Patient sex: F
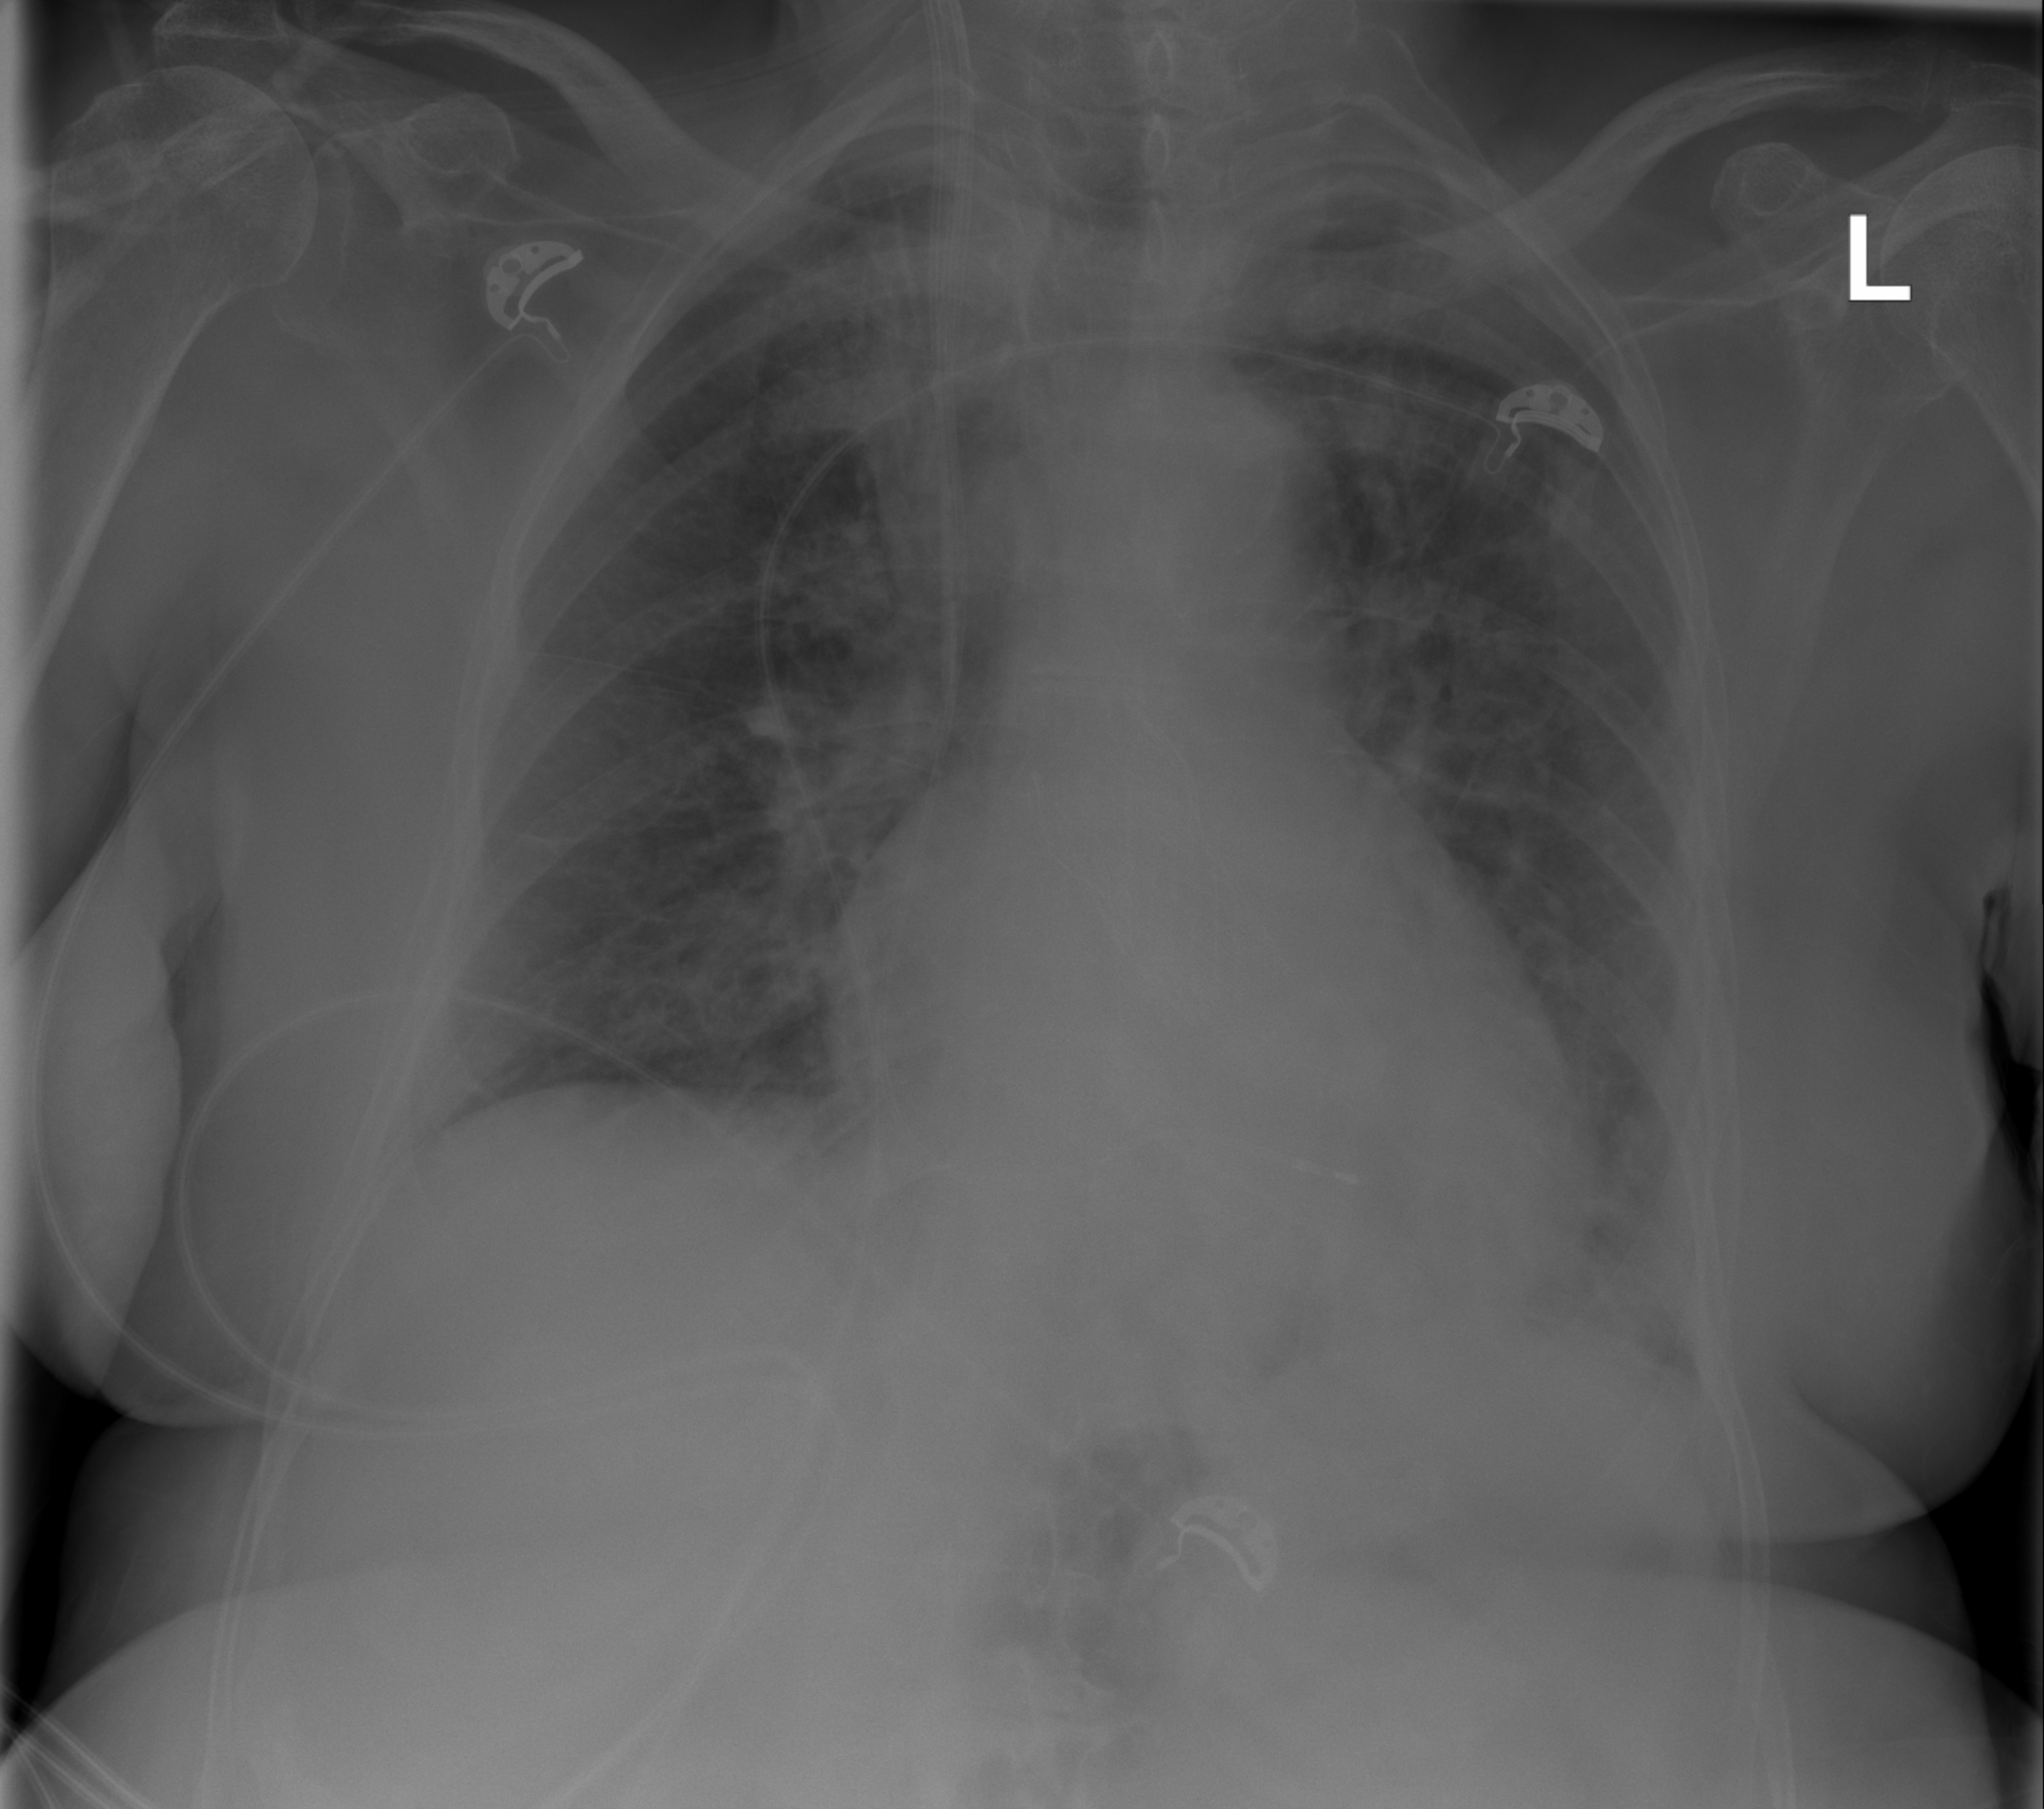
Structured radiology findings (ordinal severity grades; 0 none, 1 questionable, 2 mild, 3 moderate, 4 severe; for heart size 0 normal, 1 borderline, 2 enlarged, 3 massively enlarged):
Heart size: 2
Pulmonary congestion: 2
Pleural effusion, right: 0
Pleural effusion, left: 2
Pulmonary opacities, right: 2
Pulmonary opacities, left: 2
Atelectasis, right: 0
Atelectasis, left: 0